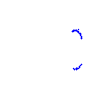
Particle: kaon